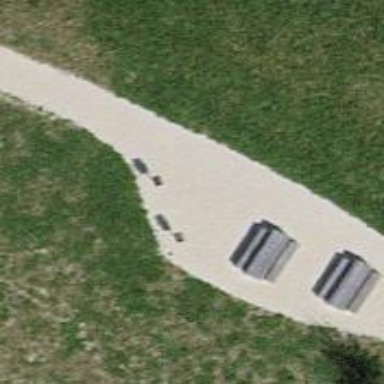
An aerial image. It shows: Barbecue facility.